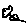
Label: flower